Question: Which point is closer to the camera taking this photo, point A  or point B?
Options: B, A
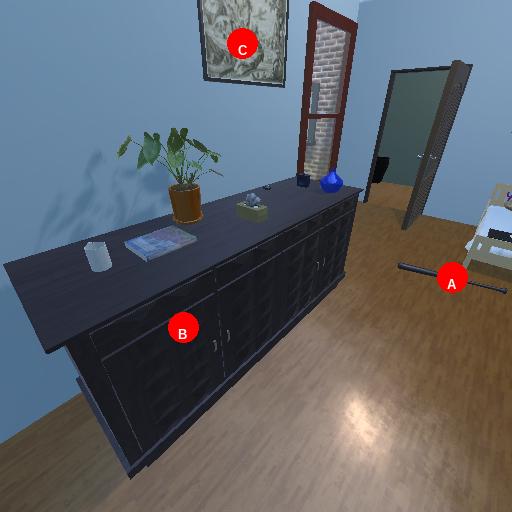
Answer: B